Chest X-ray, AP view. Patient: 51 years old, sex F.
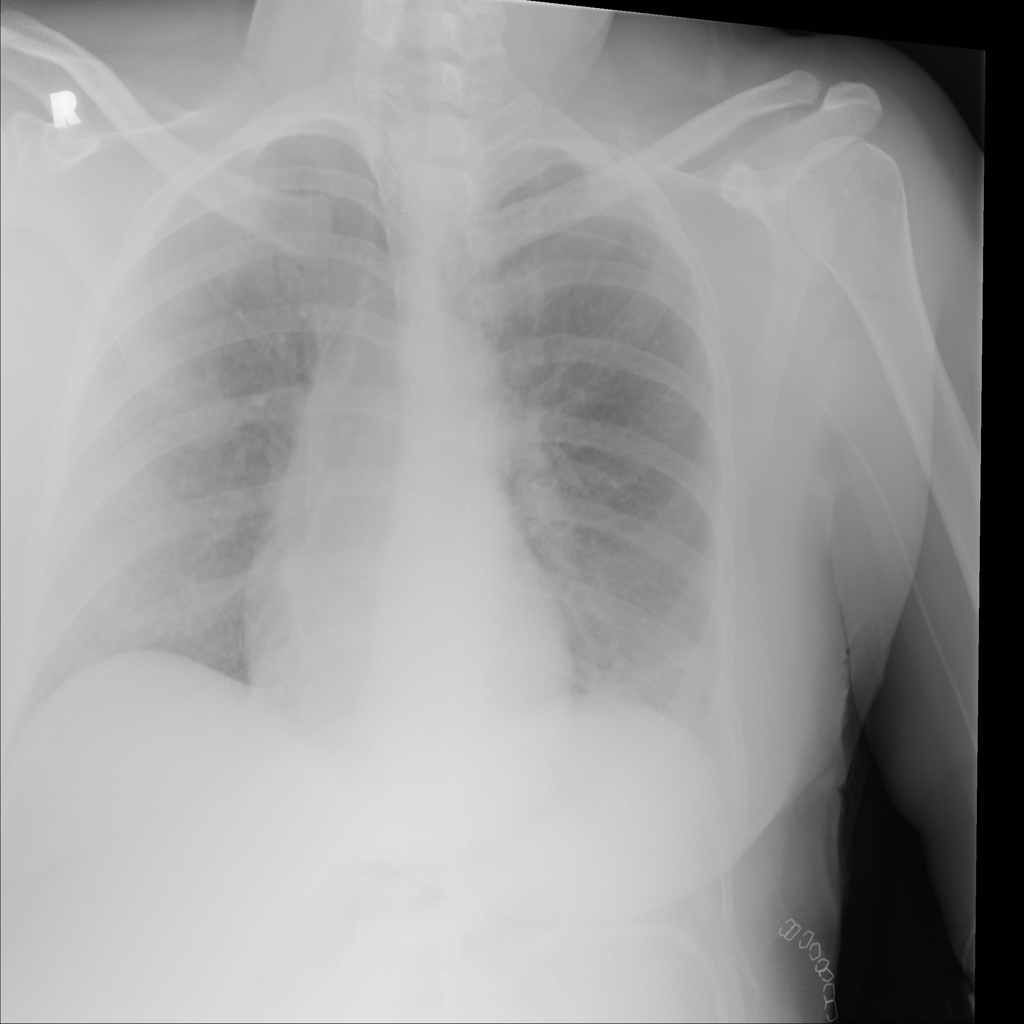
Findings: Infiltration, Pneumothorax